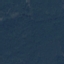
Land use / land cover class: Forest